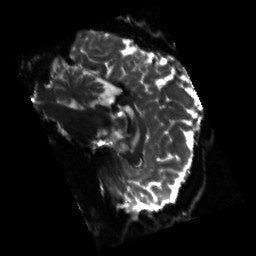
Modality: sbref
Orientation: sagittal
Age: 42
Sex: male
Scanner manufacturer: siemens
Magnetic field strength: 3 T
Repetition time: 3.23 s
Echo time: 0.0892 s